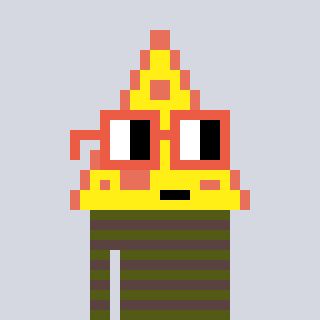
a pixel art character with square orange glasses, a pizza-shaped head and a darkbrown-colored body on a cool background